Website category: university
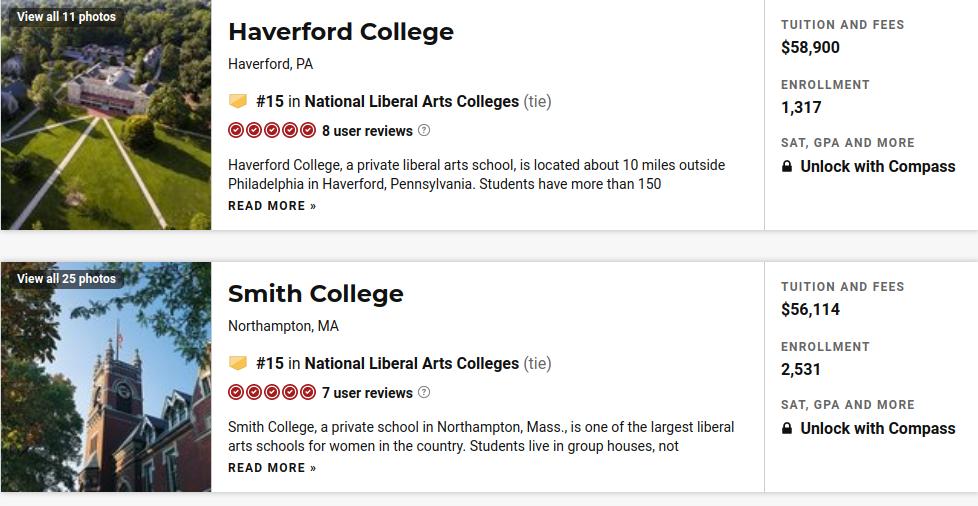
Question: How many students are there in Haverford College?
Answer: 1,317

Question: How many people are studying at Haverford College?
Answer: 1,317

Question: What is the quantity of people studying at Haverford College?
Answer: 1,317

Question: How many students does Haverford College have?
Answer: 1,317

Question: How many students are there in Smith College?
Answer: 2,531

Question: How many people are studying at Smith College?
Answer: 2,531

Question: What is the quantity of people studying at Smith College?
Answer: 2,531

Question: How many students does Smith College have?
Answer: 2,531

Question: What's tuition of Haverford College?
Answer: $58,900

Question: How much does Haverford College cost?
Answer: $58,900

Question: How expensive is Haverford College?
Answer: $58,900

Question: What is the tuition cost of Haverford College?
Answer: $58,900

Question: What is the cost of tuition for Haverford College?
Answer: $58,900

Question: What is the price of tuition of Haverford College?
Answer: $58,900

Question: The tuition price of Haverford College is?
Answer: $58,900

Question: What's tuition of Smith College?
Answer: $56,114

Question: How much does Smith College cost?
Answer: $56,114

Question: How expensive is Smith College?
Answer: $56,114

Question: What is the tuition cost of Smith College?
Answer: $56,114

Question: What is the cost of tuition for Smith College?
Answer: $56,114

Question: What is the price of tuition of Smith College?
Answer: $56,114

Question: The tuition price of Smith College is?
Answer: $56,114

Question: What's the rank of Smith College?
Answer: #15

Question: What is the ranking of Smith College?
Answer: #15

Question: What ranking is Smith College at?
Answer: #15

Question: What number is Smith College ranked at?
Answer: #15

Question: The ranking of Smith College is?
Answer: #15

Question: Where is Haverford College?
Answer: Haverford, PA

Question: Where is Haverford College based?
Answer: Haverford, PA

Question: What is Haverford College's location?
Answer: Haverford, PA

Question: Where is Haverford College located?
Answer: Haverford, PA

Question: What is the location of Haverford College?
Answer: Haverford, PA

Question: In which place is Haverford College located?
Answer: Haverford, PA

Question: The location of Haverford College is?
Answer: Haverford, PA

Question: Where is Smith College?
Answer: Northampton, MA

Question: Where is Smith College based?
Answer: Northampton, MA

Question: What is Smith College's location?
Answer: Northampton, MA

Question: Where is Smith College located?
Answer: Northampton, MA

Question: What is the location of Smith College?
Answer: Northampton, MA

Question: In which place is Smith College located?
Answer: Northampton, MA

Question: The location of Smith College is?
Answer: Northampton, MA

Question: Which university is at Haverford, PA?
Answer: Haverford College

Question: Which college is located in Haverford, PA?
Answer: Haverford College

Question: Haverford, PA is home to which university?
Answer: Haverford College

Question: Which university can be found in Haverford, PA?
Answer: Haverford College

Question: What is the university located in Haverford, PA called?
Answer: Haverford College

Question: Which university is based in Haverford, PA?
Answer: Haverford College

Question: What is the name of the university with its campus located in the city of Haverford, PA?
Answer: Haverford College

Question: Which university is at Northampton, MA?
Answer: Smith College

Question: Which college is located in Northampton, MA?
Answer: Smith College

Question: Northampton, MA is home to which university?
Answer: Smith College

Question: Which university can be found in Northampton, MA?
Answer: Smith College

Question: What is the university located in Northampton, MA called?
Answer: Smith College

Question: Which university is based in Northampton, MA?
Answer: Smith College

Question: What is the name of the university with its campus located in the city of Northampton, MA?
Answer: Smith College